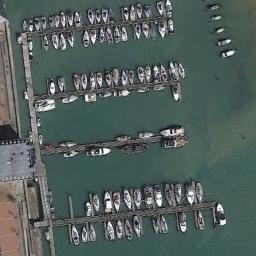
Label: harbor